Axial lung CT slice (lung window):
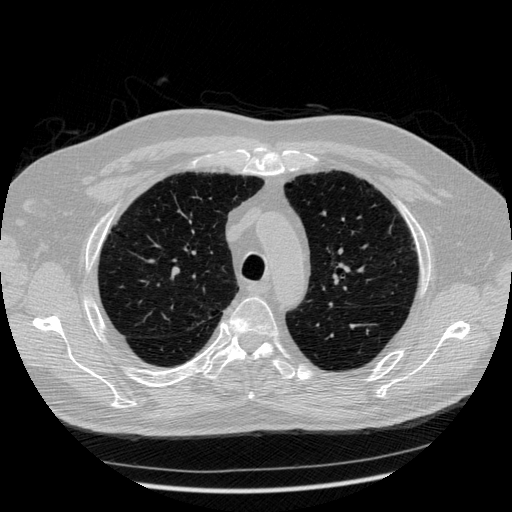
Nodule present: no